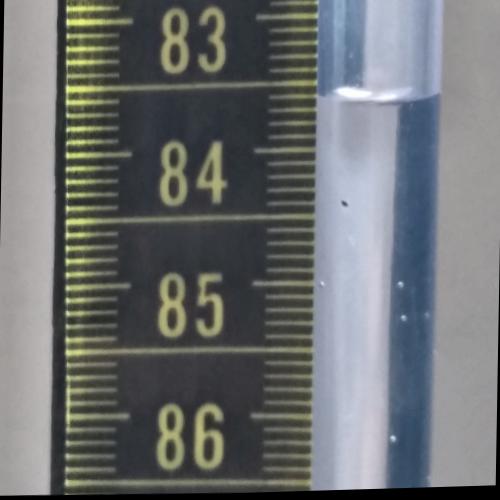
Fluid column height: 83.6 cm